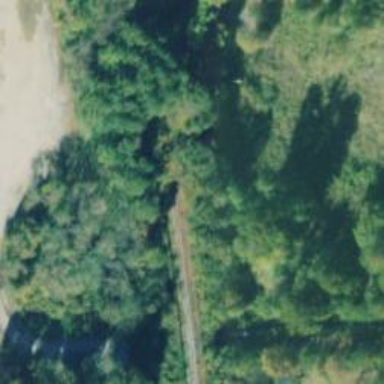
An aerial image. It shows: Disused railway.